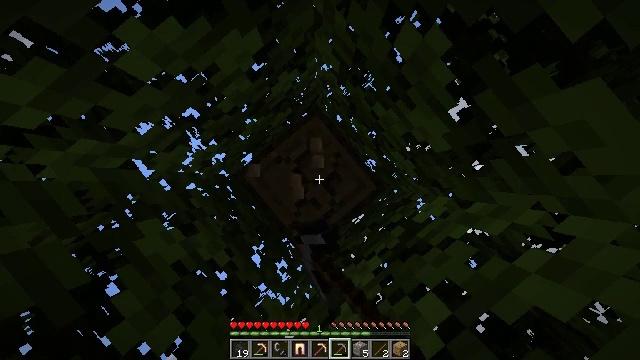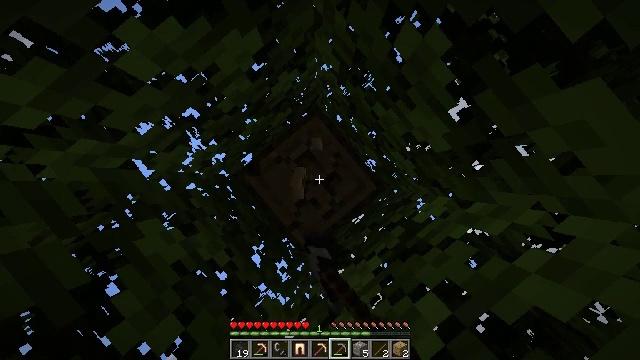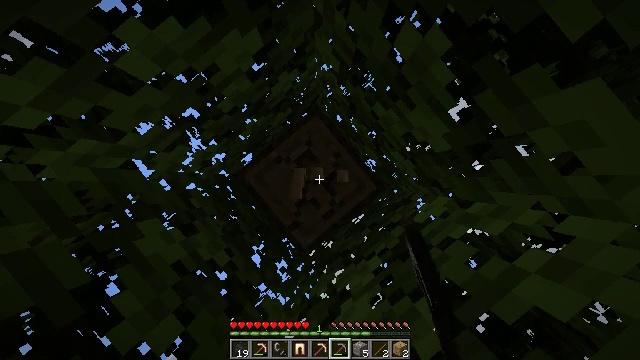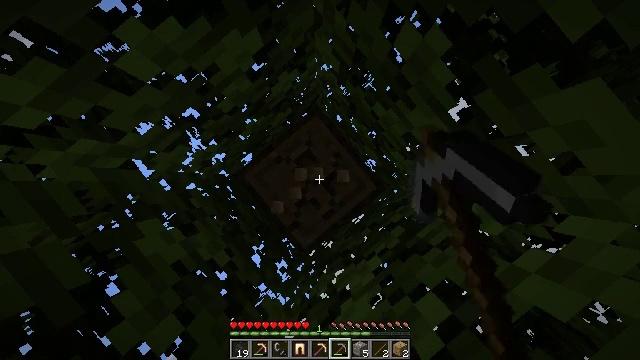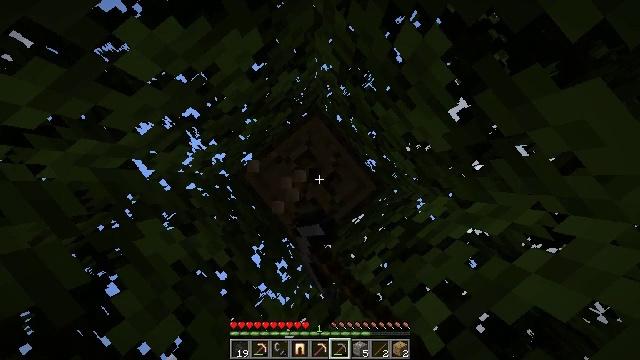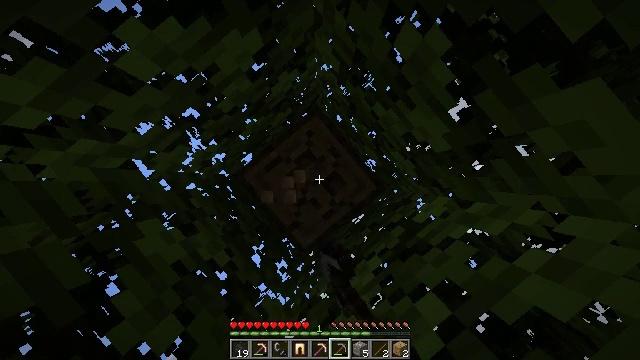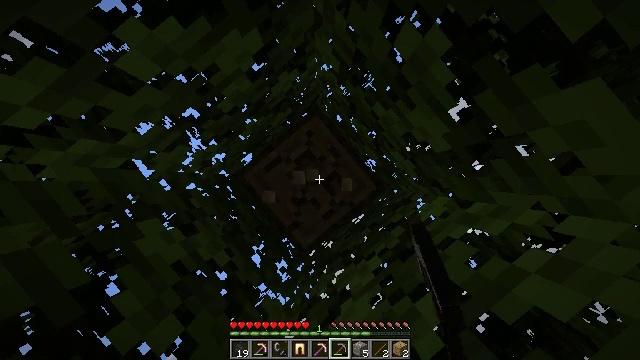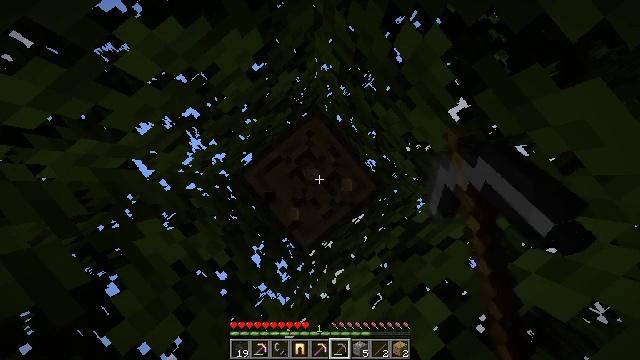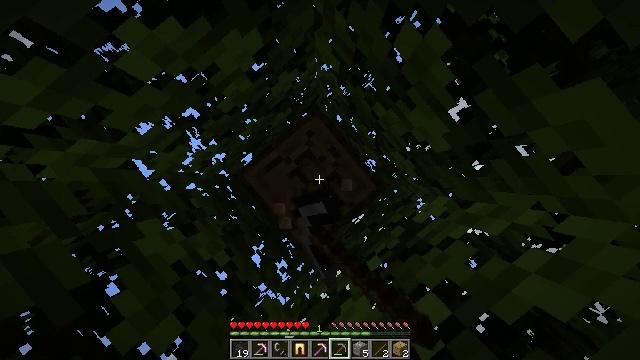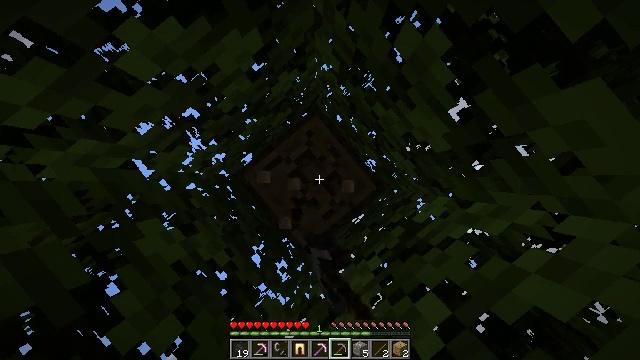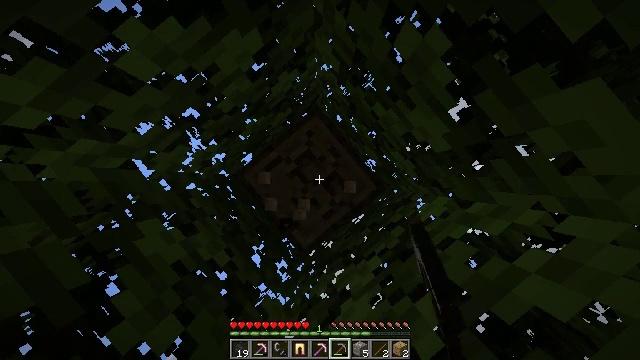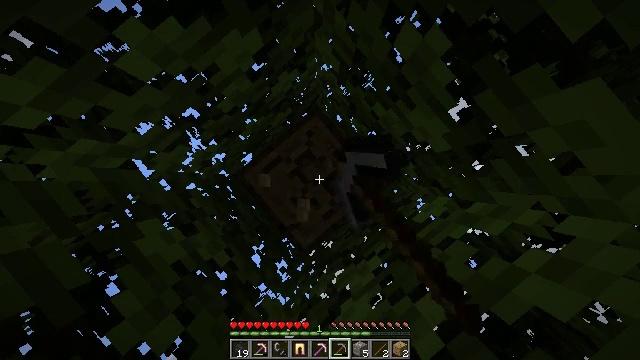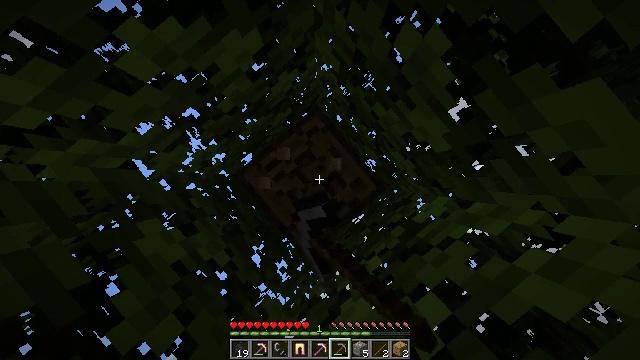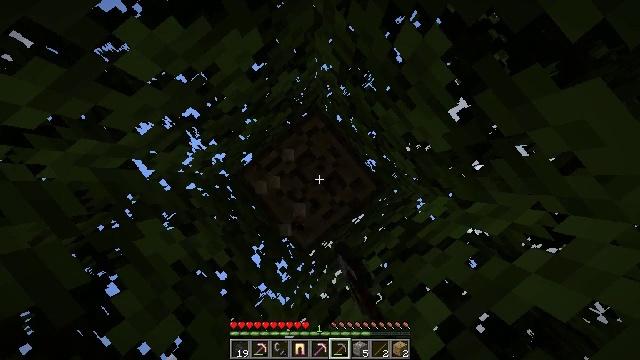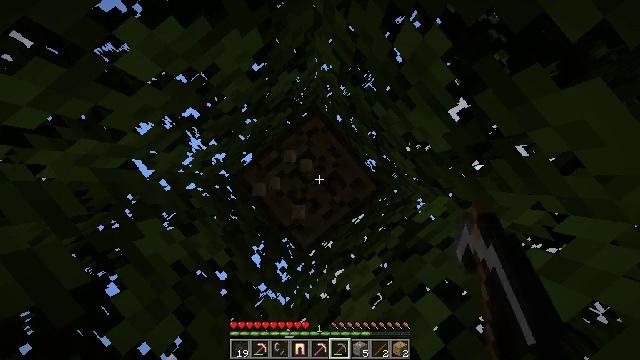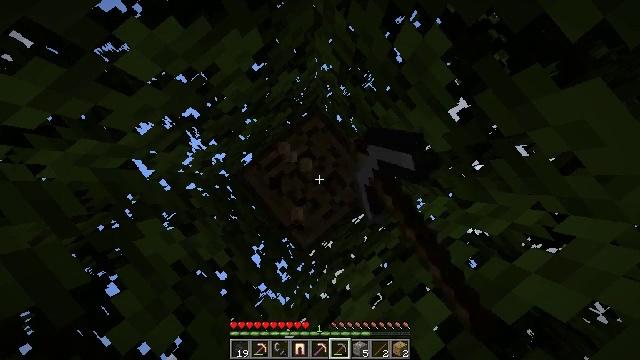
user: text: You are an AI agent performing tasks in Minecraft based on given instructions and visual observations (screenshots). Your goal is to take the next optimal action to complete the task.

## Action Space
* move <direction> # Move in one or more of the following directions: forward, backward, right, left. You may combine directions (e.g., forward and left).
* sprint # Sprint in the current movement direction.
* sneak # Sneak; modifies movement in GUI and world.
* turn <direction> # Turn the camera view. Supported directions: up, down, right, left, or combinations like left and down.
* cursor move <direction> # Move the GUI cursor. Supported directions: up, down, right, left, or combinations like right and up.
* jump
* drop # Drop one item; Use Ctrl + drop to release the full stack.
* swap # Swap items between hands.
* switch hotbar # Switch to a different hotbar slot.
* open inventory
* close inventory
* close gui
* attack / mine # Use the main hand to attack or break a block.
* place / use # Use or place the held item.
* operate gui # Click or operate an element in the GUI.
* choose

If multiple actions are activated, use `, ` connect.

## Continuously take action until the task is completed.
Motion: motion action
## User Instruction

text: Gather oak logs from trees.
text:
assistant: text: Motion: attack / mine
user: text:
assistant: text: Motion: attack / mine
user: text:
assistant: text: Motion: attack / mine
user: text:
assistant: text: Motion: attack / mine
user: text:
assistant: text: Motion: attack / mine
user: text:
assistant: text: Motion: attack / mine
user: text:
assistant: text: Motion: attack / mine
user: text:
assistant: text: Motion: attack / mine
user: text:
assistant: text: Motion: attack / mine
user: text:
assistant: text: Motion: attack / mine
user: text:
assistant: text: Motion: attack / mine
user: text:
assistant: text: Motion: attack / mine
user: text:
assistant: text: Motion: attack / mine
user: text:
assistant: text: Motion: attack / mine
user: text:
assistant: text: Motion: attack / mine
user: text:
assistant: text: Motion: attack / mine
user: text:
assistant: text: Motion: attack / mine
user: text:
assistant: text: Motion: attack / mine
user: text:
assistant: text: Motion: attack / mine
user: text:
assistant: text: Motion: attack / mine
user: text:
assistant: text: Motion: attack / mine
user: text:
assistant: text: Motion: attack / mine
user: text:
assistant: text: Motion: attack / mine
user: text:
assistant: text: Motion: attack / mine
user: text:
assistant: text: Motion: attack / mine
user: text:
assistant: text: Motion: attack / mine
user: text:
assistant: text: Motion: attack / mine
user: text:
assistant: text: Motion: attack / mine
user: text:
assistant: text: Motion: attack / mine